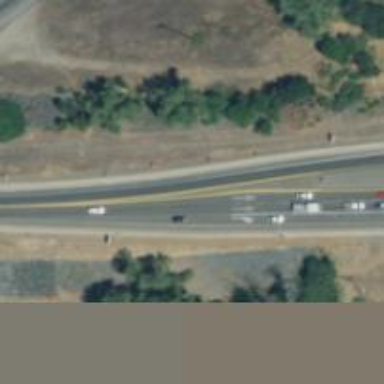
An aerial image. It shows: Primary highway.